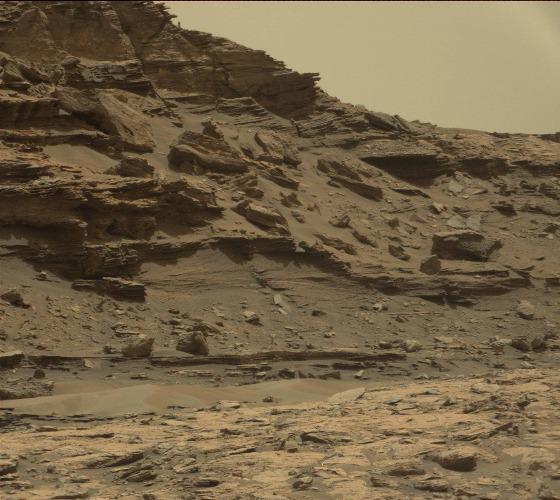
Terrain classes present: Bedrock, Gravel / Sand / Soil, Rock, Shadow, Sky / Distant Mountains